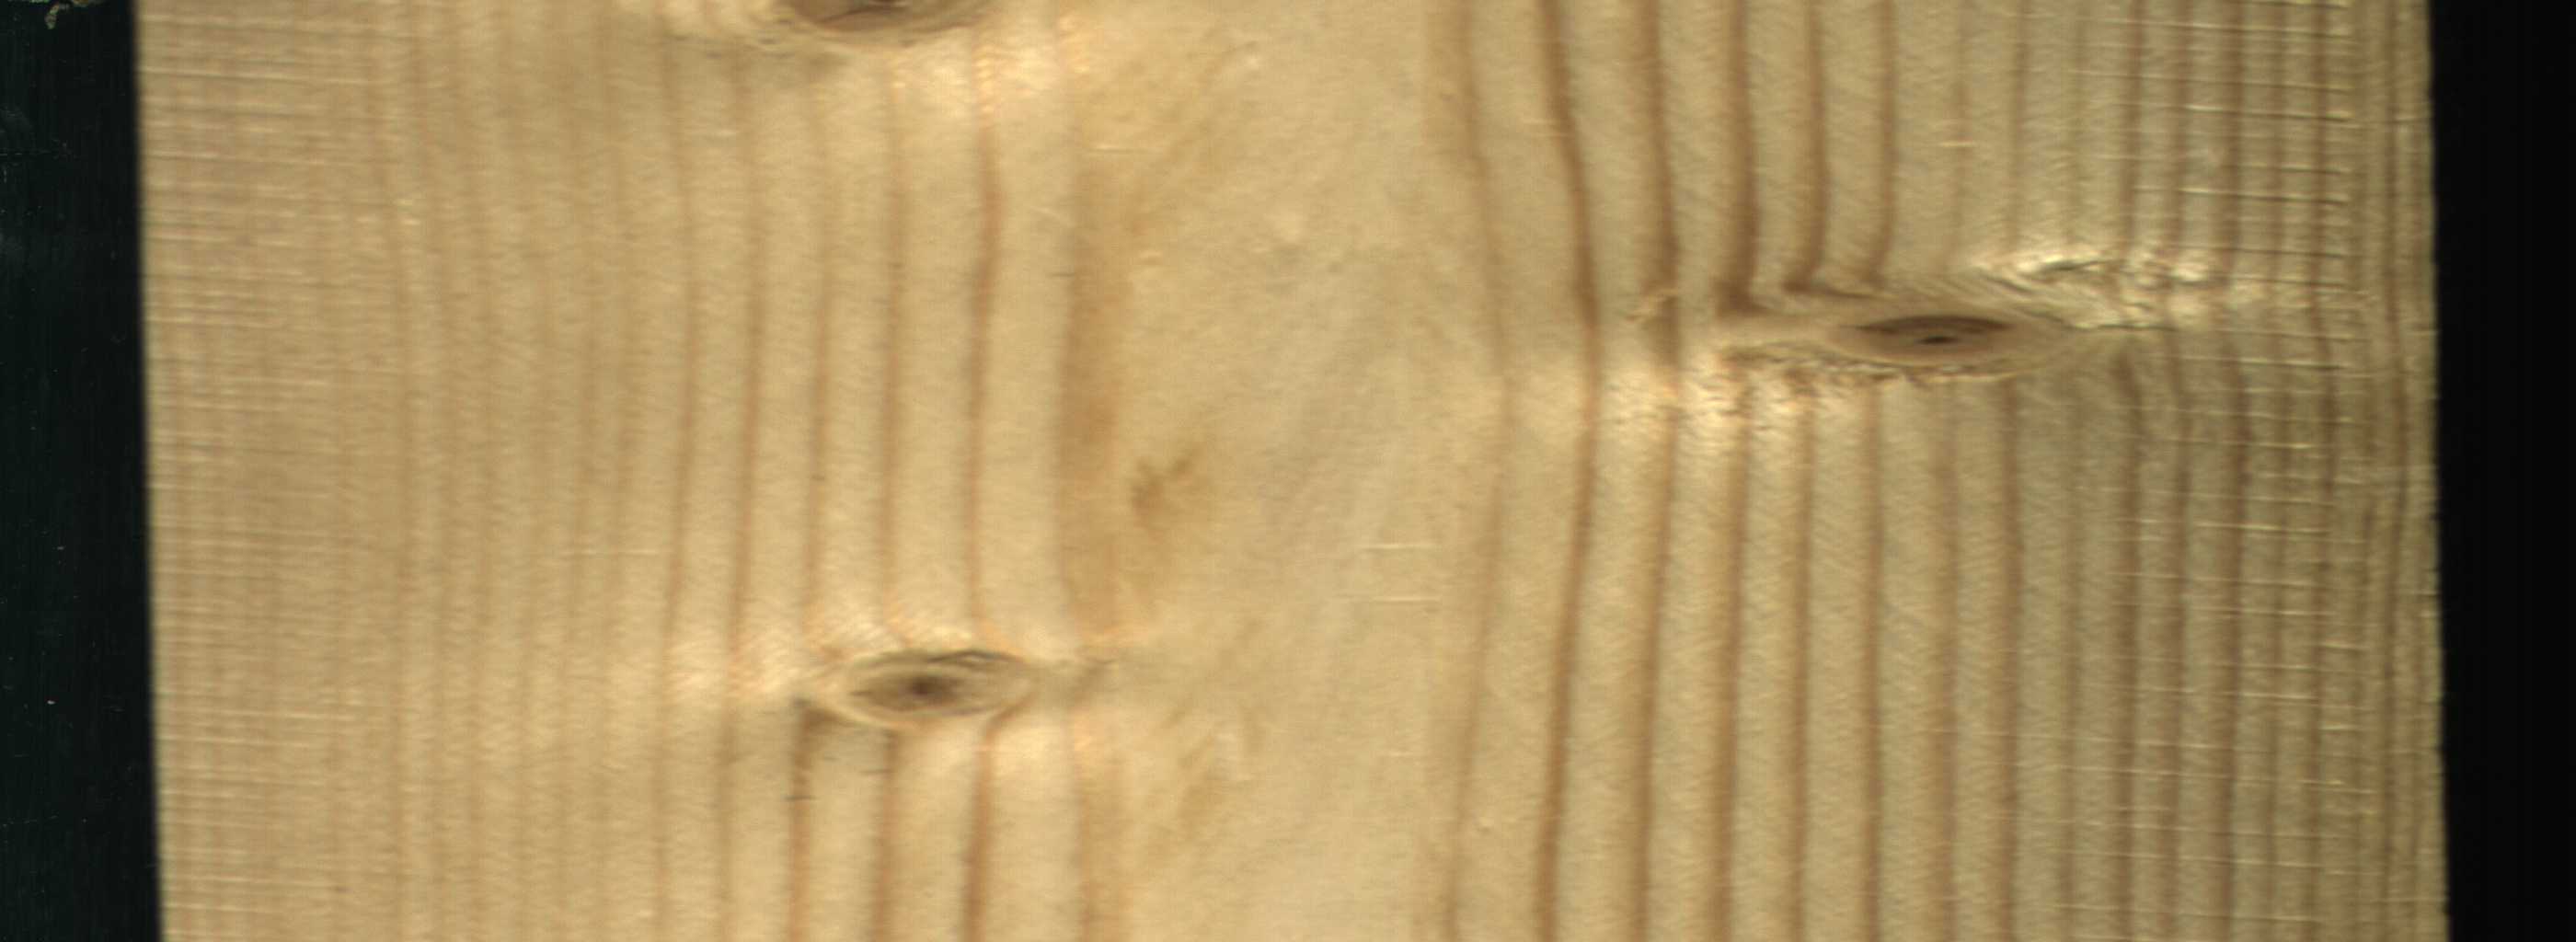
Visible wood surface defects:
Live_Knot
Live_Knot
Live_Knot